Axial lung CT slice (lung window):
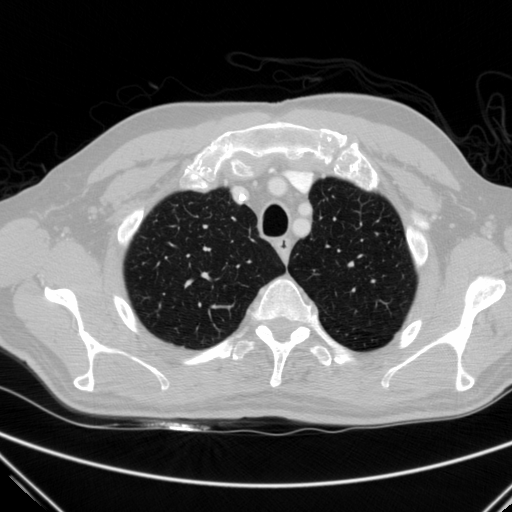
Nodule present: yes
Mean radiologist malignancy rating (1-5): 3